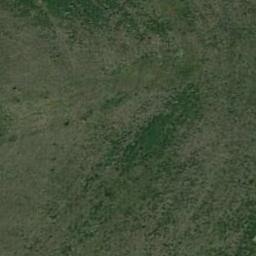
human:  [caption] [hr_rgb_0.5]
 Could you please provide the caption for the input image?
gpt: A large dark green and light green mixed grass .

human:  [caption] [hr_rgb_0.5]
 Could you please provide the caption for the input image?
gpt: This meadow has different sparsity in different places .

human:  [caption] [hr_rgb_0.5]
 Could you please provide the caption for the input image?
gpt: There is no grass in some parts of the meadow .

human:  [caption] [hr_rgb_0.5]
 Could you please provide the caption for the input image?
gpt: There is a small path in the middle of the grass .

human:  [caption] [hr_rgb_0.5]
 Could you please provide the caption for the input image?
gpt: A sparse green meadow with some grass .